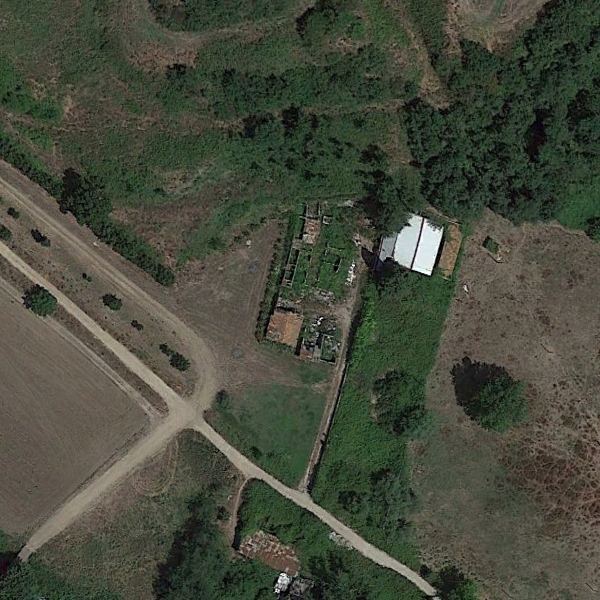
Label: SparseResidential